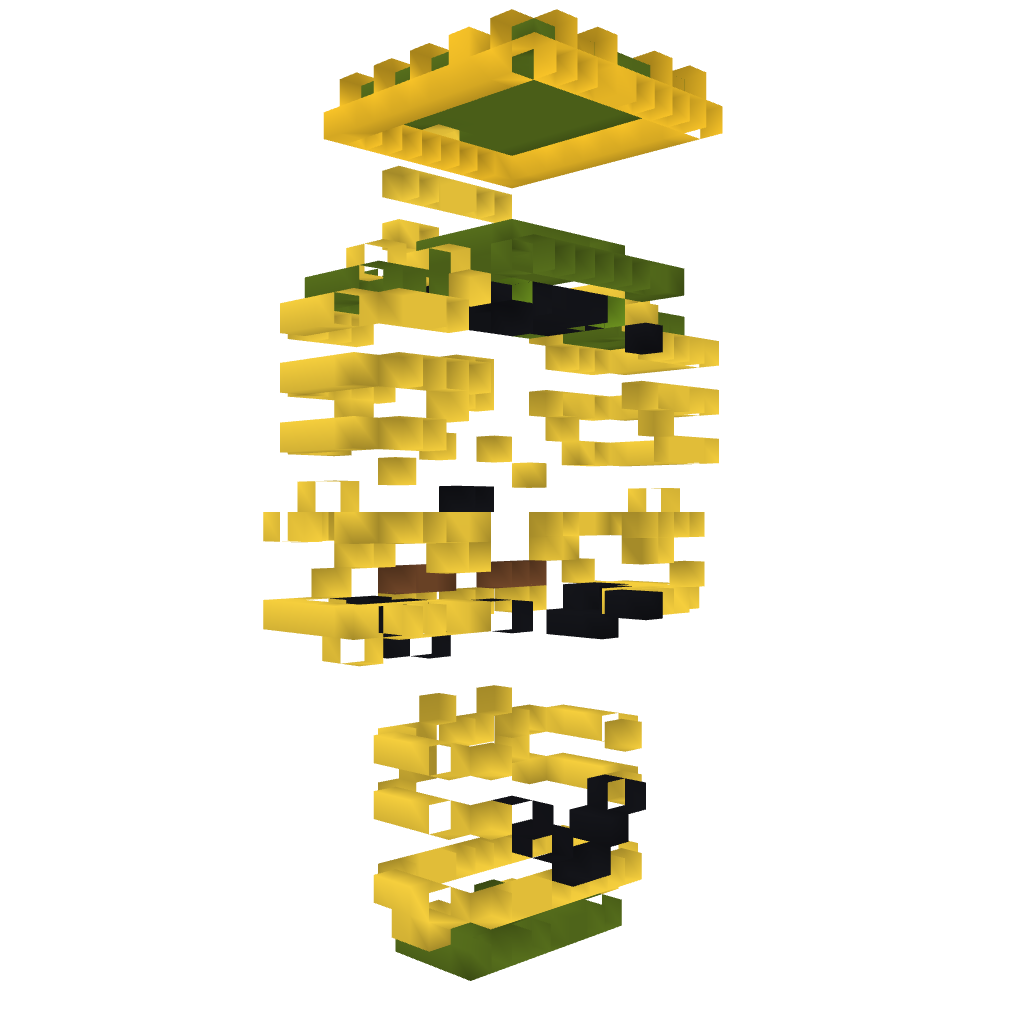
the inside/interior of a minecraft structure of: BossModz8 Statue